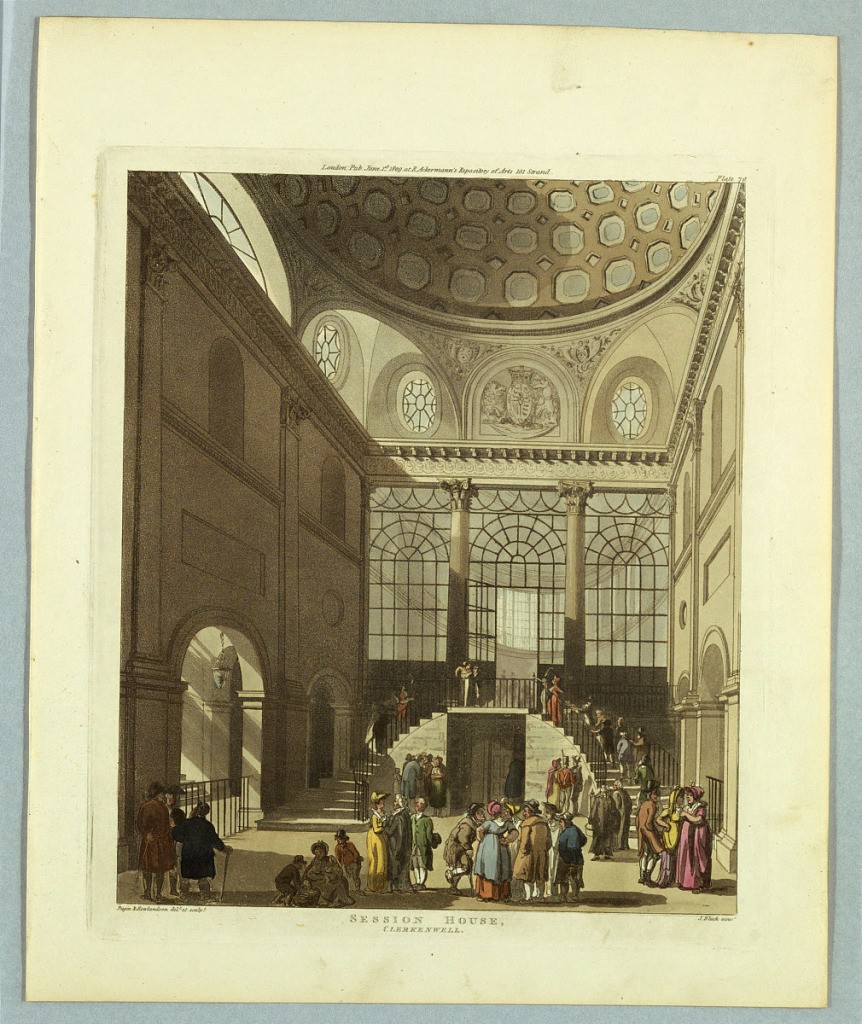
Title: Sadlers Wells Theatre, from "Ackermann's Repository"
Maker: Thomas Rowlandson, British, 1756–1827
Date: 1809
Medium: Aquatint, brush and watercolor on paper
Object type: Print
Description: Theater seen facing the stage from the rear. Balconies and floor filled people. Neptune in his chariot and horses, in water, on stage. Title, artists', and publisher's names below.